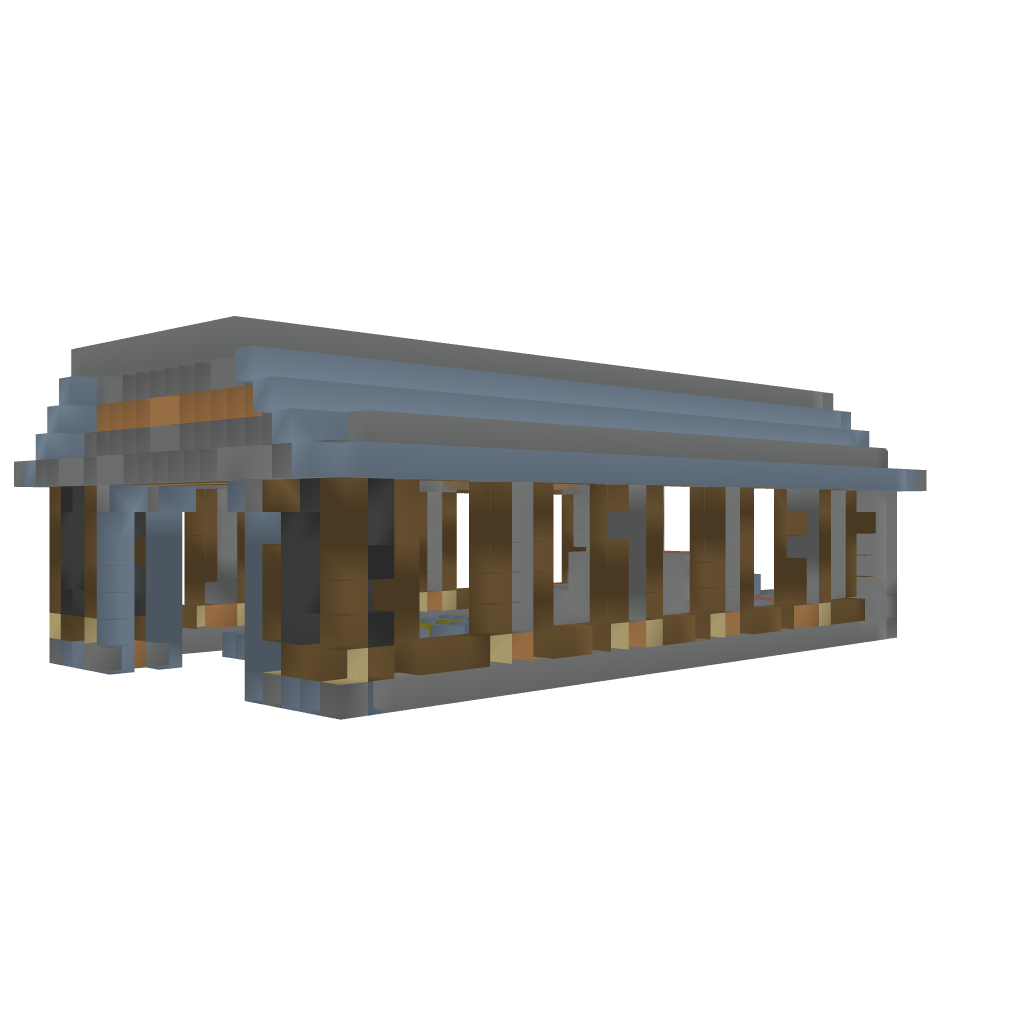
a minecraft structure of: MineChurchy